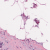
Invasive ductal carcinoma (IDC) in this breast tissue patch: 1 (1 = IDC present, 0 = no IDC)